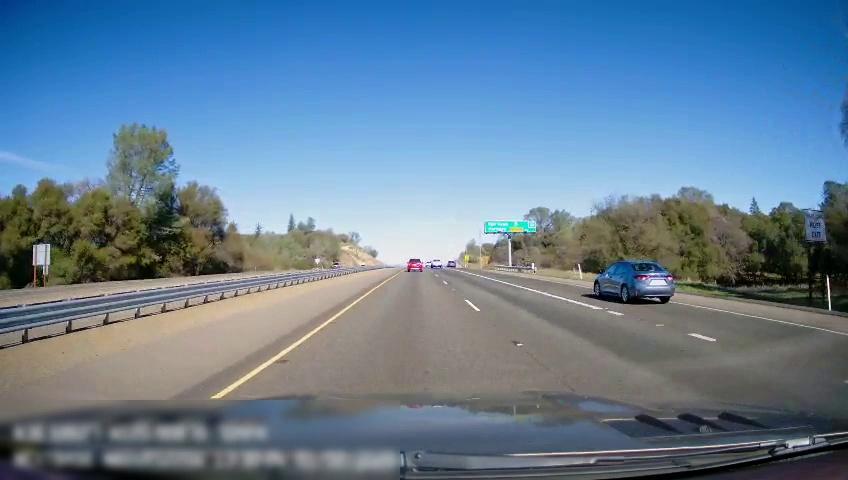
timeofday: Day
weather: Sunny
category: Drivable Space
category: Drivable Space
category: Vehicles | Car
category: Vehicles | Car
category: Vehicles | Truck
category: Lanes | Current Lane
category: Lanes | Current Lane
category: Lanes | Alternate Lane
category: Lanes | Alternate Lane
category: Traffic | Signs
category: Traffic | Signs